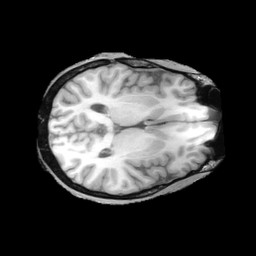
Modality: T1w
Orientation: axial
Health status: ill
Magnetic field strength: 3 T